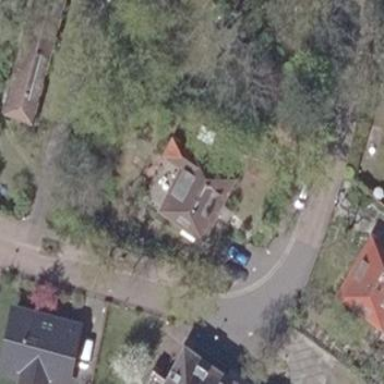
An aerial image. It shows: Detached building with hipped roof.